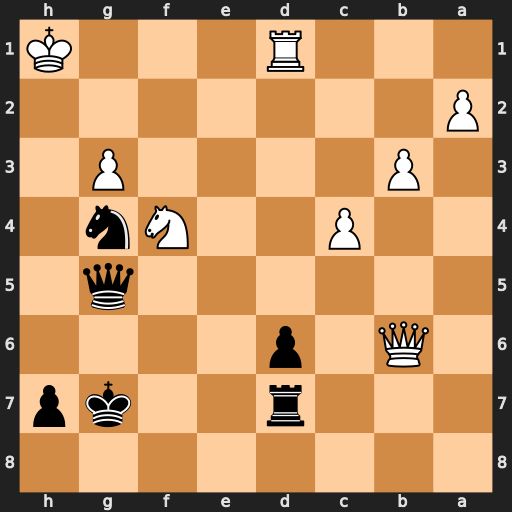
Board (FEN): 8/3r2kp/1Q1p4/6q1/2P2Nn1/1P4P1/P7/3R3K
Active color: b
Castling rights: -
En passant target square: -
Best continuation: Qh6+ Kg2 Qh2+ Kf3 Ne5+